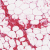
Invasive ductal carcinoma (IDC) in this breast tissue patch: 0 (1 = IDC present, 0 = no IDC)